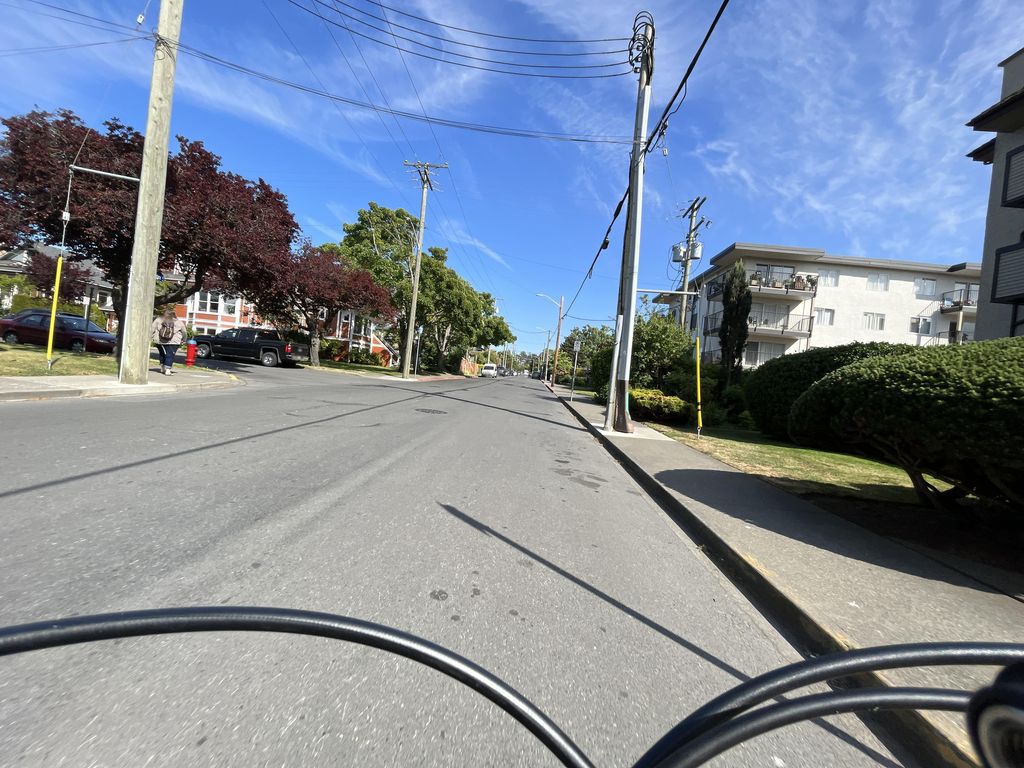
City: victoria